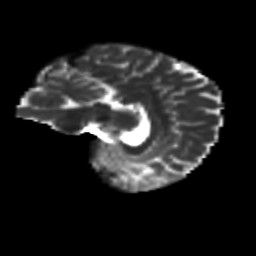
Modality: T2w
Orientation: sagittal
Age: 33
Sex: male
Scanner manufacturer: siemens
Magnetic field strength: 3 T
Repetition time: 8.6 s
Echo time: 0.095 s